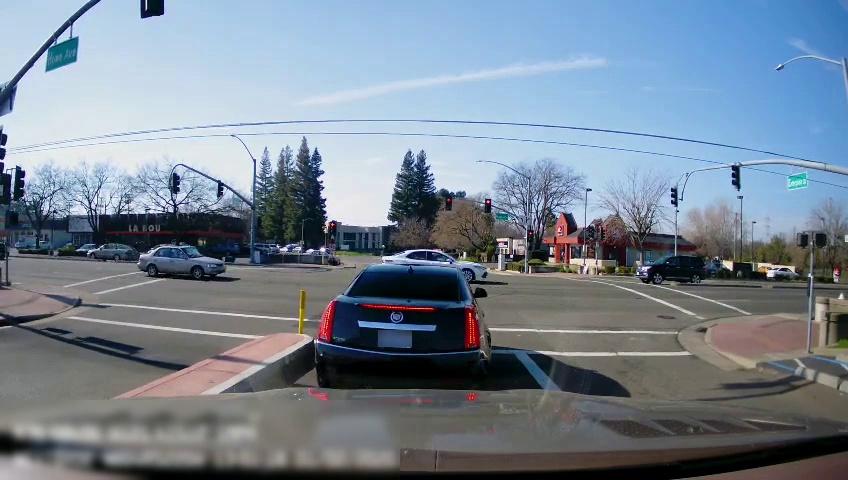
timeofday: Day
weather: Sunny
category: Drivable Space
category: Vehicles | SUV
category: Vehicles | SUV
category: Vehicles | Car
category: Vehicles | Car
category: Vehicles | Car
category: Vehicles | Car
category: Vehicles | Car
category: Lanes | Opposite Lane
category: Lanes | Current Lane
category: Traffic | Lights
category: Traffic | Signs
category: Traffic | Lights
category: Traffic | Lights
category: Traffic | Lights
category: Traffic | Lights
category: Traffic | Lights
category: Traffic | Lights
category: Traffic | Lights
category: Traffic | Lights
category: Traffic | Signs
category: Traffic | Lights
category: Traffic | Lights
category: Traffic | Lights
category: Traffic | Lights
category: Traffic | Lights
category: Traffic | Signs
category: Traffic | Lights
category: Traffic | Lights
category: Traffic | Lights